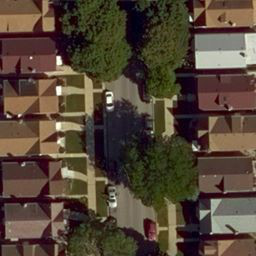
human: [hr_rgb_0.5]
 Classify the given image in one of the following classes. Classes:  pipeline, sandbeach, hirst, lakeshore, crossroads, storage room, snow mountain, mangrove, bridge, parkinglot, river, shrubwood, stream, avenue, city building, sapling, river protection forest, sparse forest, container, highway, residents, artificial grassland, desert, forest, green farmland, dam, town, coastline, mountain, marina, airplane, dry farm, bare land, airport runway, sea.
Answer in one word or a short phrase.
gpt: residents